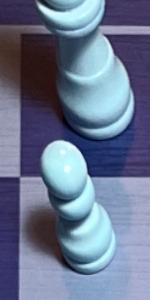
Label: Pawn_White